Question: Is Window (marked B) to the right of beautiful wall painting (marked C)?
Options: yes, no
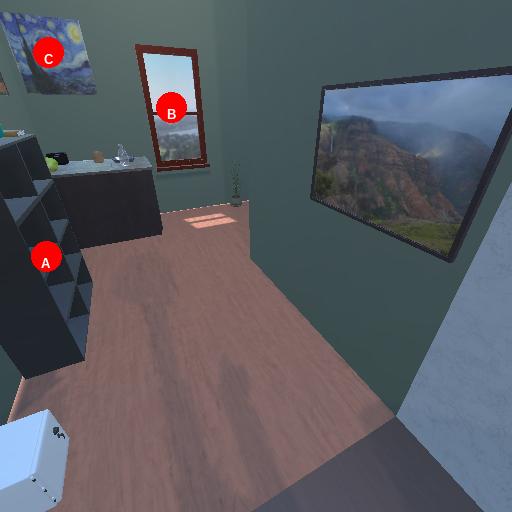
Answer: yes